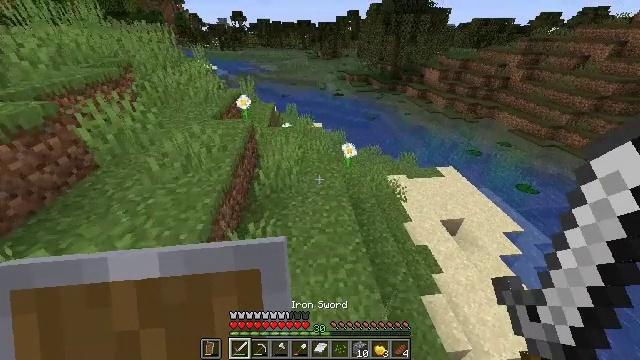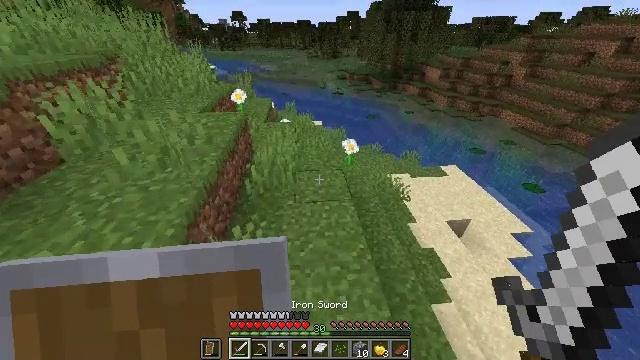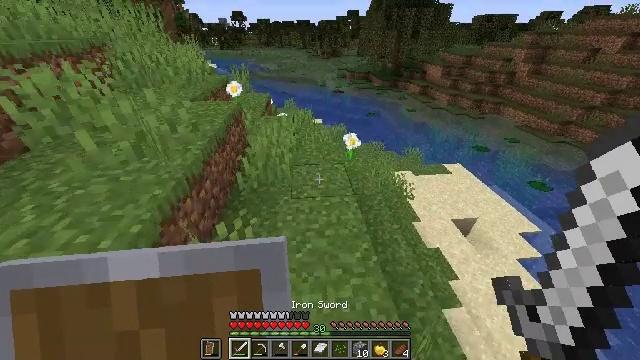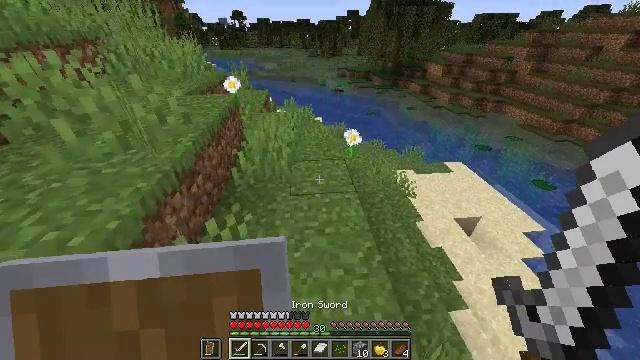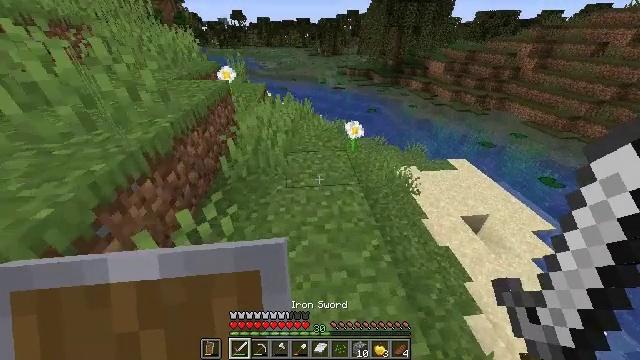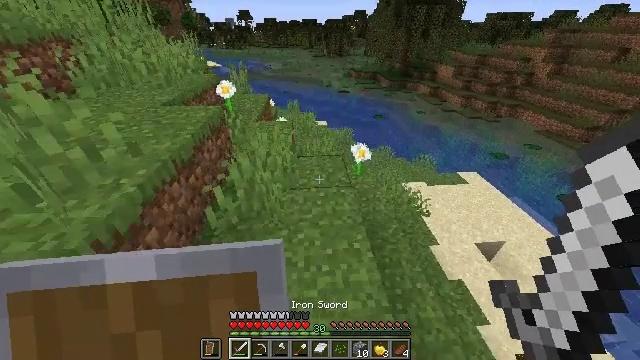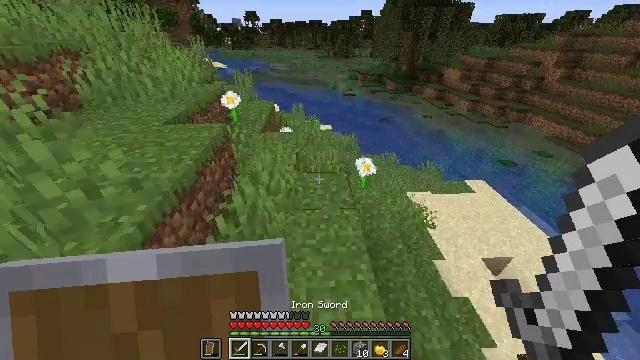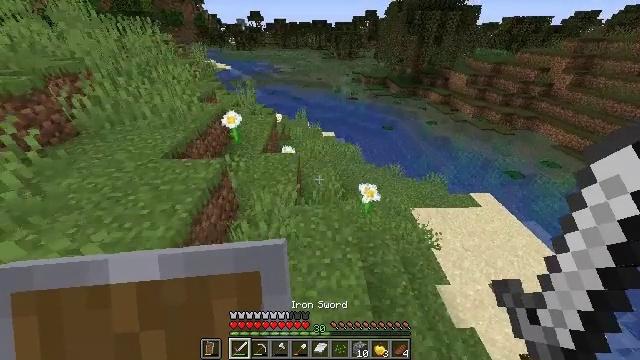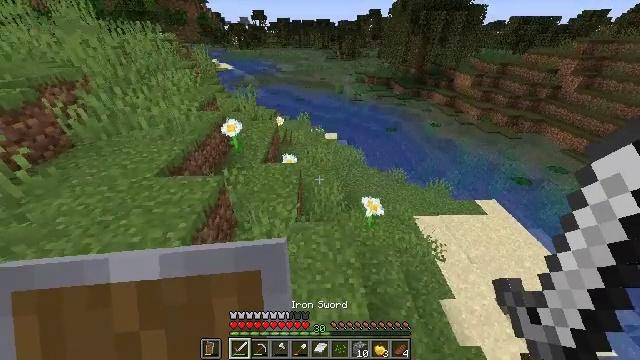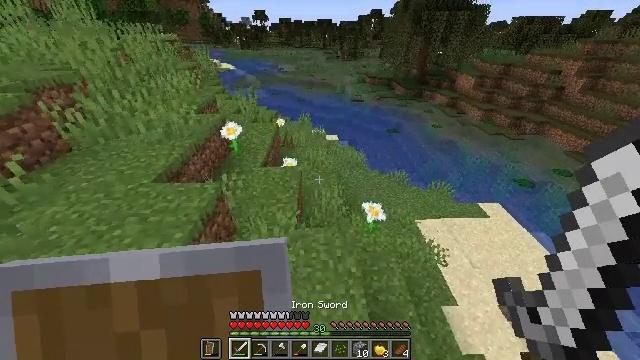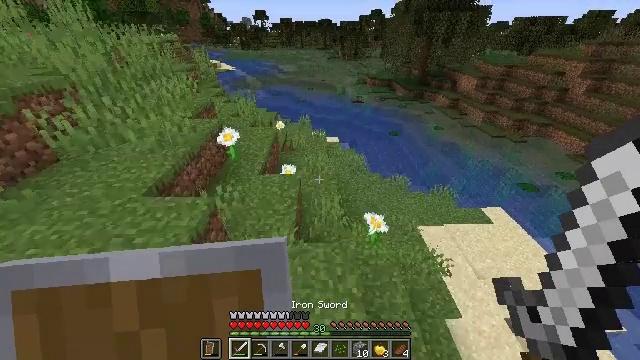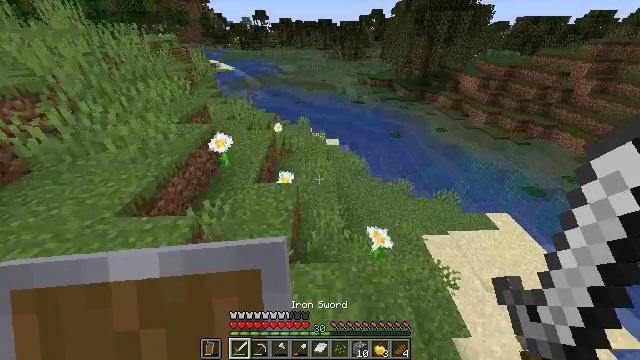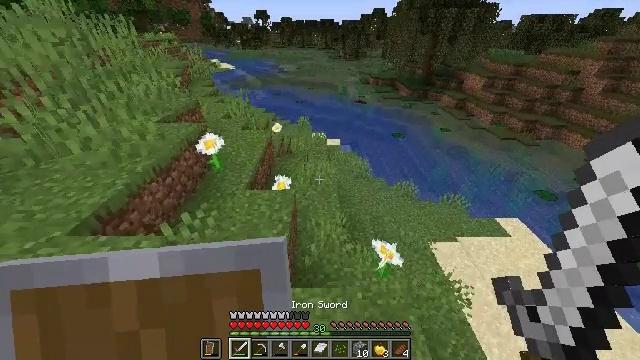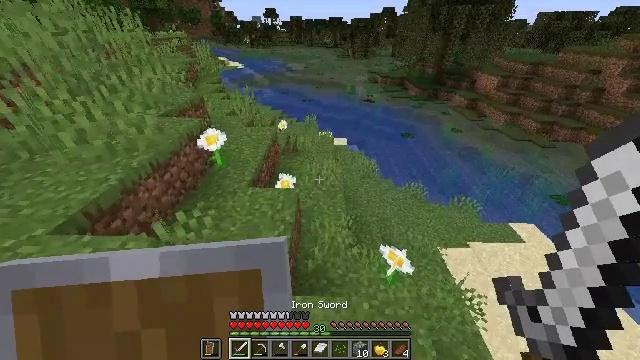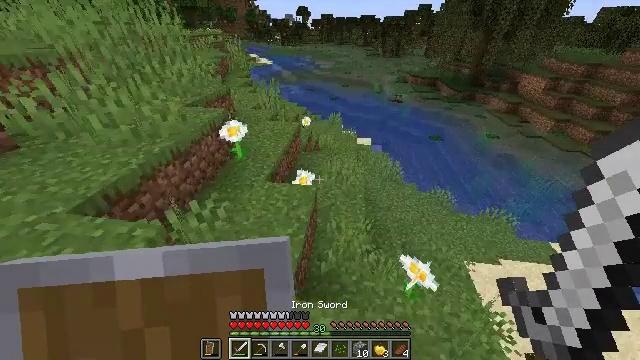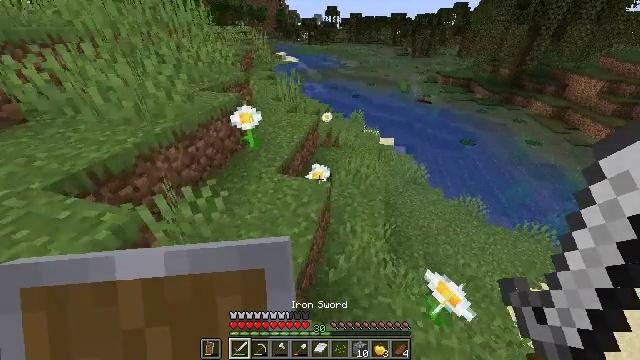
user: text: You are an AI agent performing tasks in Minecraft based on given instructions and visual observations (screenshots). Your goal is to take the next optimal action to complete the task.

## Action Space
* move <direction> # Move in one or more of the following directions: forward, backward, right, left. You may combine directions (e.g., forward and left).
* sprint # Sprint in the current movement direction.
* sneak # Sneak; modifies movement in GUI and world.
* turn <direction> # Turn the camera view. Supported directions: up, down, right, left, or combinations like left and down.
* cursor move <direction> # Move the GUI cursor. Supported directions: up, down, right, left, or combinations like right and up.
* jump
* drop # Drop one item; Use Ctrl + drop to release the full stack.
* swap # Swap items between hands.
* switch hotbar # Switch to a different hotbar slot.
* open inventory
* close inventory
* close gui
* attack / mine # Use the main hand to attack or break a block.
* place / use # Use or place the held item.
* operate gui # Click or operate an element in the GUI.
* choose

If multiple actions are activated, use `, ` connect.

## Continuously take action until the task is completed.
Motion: motion action
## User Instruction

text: Kill the chicken.
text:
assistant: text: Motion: move forward, sprint, jump
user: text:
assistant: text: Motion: move forward, sprint, jump
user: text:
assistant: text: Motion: move forward, sprint, jump
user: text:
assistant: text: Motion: move forward, sprint, jump
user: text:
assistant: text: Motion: move forward, sprint, turn left, jump
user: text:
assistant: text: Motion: move forward, sprint, turn left, jump
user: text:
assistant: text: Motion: move forward, sprint, jump
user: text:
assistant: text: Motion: move forward, sprint, jump
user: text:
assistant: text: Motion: move forward, sprint, jump
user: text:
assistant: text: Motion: move forward, sprint, jump
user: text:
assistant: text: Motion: move forward, sprint, jump
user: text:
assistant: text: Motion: move forward, sprint, jump
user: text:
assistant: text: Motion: move forward, sprint, turn left
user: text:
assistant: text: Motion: move forward, sprint, turn left
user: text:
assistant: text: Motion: move forward, sprint, turn left
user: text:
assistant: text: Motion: move forward, sprint, turn left
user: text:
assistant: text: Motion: move forward, sprint, turn left, jump
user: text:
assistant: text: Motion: move forward, sprint, jump
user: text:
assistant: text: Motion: move forward, sprint, turn left, jump
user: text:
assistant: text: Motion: move forward, sprint, jump
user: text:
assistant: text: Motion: move forward, sprint, jump
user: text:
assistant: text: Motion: move forward, sprint, jump
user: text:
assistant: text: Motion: move forward, sprint, jump
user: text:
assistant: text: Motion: move forward, sprint, jump
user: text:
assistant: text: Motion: move forward, sprint, jump
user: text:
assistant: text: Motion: move forward, sprint, jump
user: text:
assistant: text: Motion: move forward, sprint, jump
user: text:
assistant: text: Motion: move forward, sprint, jump
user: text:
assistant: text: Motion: move forward, sprint, jump
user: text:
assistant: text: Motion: move forward, sprint, jump